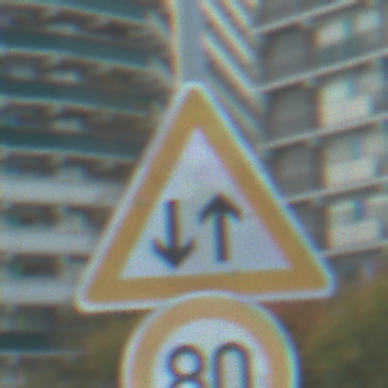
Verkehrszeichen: Gegenverkehr
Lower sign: Geschwindigkeit80
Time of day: MorningAfternoon
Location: Outdoor (Urban)
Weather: PartlyCloudy
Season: NotSpecified
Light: Natural